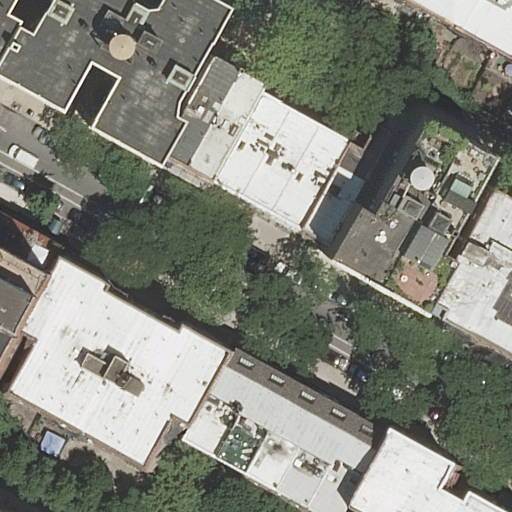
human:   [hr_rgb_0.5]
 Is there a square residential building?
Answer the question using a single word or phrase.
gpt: no

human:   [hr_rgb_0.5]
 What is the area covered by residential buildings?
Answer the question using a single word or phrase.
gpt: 6126m2

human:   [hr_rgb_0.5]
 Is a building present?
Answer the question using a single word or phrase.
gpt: yes

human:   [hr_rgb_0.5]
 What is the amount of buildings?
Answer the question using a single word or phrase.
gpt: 20

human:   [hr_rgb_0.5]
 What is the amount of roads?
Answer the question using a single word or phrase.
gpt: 1

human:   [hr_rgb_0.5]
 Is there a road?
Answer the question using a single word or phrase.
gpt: yes

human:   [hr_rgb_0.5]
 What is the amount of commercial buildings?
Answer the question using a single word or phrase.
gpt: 0

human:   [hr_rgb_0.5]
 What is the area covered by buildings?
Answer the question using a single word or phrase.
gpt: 6126m2

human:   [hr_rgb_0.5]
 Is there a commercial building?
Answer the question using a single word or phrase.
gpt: no

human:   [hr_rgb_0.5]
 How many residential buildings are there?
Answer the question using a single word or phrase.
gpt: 20

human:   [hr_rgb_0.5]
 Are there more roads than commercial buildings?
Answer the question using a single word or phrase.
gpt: yes

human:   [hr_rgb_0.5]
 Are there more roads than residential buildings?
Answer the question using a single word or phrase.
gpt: no

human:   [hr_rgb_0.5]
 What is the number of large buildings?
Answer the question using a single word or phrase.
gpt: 5

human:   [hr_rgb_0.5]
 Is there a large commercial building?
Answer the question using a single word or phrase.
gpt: no

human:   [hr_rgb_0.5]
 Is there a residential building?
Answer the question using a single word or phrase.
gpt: yes

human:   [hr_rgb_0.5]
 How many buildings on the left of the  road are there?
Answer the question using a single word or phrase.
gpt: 5

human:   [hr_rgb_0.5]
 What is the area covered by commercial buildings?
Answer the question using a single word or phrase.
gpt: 0m2

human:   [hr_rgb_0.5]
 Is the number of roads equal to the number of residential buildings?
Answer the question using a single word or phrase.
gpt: no

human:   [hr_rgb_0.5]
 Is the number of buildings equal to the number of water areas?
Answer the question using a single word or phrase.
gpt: no

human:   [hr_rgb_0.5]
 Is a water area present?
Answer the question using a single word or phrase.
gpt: no

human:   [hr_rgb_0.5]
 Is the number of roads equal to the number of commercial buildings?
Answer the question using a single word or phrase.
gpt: no

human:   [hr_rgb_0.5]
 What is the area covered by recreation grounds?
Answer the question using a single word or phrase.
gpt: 0m2

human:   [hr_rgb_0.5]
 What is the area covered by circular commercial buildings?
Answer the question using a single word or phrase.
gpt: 0m2

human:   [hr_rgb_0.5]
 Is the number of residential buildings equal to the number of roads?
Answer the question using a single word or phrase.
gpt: no

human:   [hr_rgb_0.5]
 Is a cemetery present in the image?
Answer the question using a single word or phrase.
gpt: no

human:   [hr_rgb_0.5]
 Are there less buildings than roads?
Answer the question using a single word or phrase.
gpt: no

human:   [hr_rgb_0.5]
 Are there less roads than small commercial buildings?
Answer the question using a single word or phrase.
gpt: no

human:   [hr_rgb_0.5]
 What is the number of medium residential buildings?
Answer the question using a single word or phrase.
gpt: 13

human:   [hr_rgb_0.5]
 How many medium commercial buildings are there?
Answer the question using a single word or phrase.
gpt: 0

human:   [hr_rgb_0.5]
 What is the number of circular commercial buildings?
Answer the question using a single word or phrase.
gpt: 0

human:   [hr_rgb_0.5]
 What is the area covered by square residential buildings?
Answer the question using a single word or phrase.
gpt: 0m2

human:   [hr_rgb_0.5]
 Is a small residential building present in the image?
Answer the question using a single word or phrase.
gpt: yes

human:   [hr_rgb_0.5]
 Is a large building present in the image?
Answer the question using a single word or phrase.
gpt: yes

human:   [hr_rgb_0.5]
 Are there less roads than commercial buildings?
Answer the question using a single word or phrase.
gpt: no

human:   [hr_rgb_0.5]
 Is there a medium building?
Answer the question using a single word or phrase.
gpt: yes

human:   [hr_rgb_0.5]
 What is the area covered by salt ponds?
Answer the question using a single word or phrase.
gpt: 0m2

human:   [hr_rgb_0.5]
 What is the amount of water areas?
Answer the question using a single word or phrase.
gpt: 0

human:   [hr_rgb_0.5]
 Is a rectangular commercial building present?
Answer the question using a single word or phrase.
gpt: no

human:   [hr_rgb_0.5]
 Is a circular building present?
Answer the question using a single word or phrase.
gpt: no

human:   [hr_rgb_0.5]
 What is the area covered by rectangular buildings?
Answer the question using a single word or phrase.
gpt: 1993m2

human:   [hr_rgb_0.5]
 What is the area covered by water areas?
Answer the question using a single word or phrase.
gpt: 0m2

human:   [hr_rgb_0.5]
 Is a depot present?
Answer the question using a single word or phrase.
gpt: no

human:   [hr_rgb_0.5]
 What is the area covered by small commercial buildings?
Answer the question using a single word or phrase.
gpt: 0m2

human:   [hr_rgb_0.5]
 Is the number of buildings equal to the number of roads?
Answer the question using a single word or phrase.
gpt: no

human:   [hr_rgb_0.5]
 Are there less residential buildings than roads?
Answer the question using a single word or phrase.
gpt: no

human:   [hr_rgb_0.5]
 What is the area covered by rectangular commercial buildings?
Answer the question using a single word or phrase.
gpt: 0m2

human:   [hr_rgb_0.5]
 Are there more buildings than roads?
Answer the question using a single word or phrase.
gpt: yes

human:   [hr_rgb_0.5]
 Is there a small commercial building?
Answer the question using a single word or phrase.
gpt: no

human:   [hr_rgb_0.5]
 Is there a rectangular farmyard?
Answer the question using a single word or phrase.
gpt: no

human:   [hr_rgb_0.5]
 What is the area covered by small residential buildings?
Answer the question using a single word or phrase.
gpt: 60m2

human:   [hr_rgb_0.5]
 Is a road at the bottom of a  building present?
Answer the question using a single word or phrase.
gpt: yes

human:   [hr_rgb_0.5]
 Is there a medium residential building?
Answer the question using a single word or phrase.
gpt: yes

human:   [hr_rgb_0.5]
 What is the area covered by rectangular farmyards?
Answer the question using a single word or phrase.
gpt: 0m2

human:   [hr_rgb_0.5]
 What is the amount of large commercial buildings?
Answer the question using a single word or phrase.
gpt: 0

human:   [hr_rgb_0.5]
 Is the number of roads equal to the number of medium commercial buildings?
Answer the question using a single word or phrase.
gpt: no

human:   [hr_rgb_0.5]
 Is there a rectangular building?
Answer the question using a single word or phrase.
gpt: yes

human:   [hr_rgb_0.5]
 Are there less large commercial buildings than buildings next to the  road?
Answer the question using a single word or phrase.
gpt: yes

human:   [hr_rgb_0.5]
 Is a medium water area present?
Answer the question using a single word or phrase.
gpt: no

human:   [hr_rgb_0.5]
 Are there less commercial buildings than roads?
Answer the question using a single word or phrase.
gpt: yes

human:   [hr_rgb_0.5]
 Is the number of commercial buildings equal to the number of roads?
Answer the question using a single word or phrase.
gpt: no

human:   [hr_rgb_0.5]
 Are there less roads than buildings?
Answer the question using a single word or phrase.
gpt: yes

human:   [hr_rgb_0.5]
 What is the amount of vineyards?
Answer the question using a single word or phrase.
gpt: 0

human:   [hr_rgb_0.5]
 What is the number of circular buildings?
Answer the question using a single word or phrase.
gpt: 0

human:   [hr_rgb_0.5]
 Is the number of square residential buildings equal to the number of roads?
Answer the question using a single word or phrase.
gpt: no